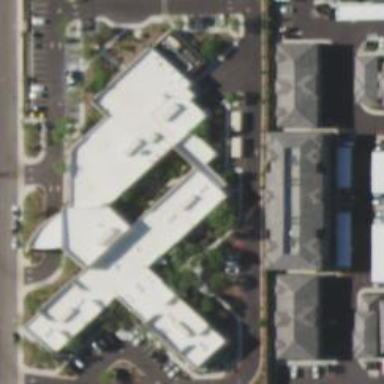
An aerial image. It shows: Hospital providing healthcare services.